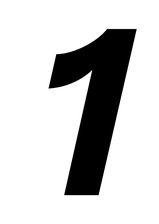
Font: InstrumentSans-Italic_Bold_Italic